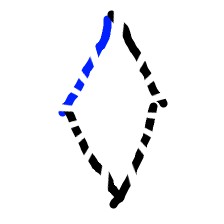
Shape: rhombus